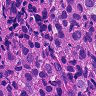
Metastatic tissue present: yes